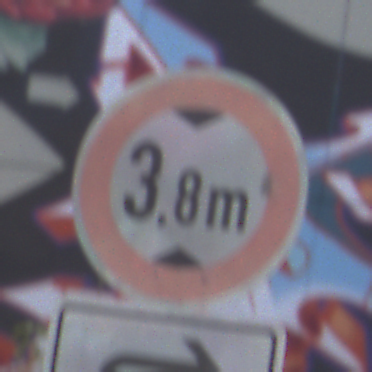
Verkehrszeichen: TatsaechlicheHoehe
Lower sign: RichtungsangabeDurchPfeile5
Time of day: MorningAfternoon
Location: Outdoor (Urban)
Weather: PartlyCloudy
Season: NotSpecified
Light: Natural